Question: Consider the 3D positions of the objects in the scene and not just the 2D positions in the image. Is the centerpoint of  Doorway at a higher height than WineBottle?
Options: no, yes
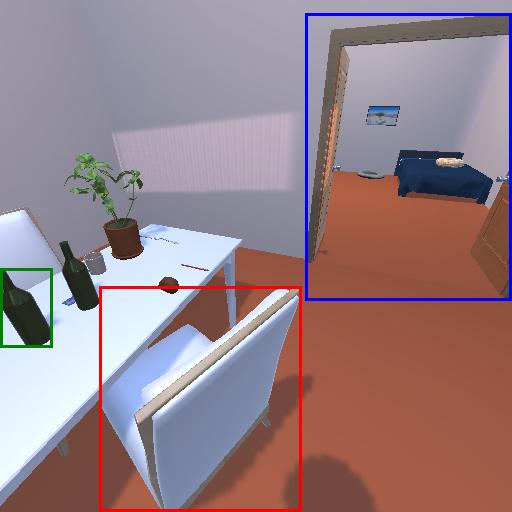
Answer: no